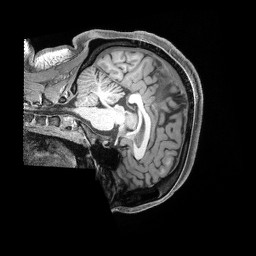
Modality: T1w
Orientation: sagittal
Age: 28
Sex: female
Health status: ill
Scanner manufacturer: siemens
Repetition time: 2.4 s
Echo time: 0.00231 s